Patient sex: M
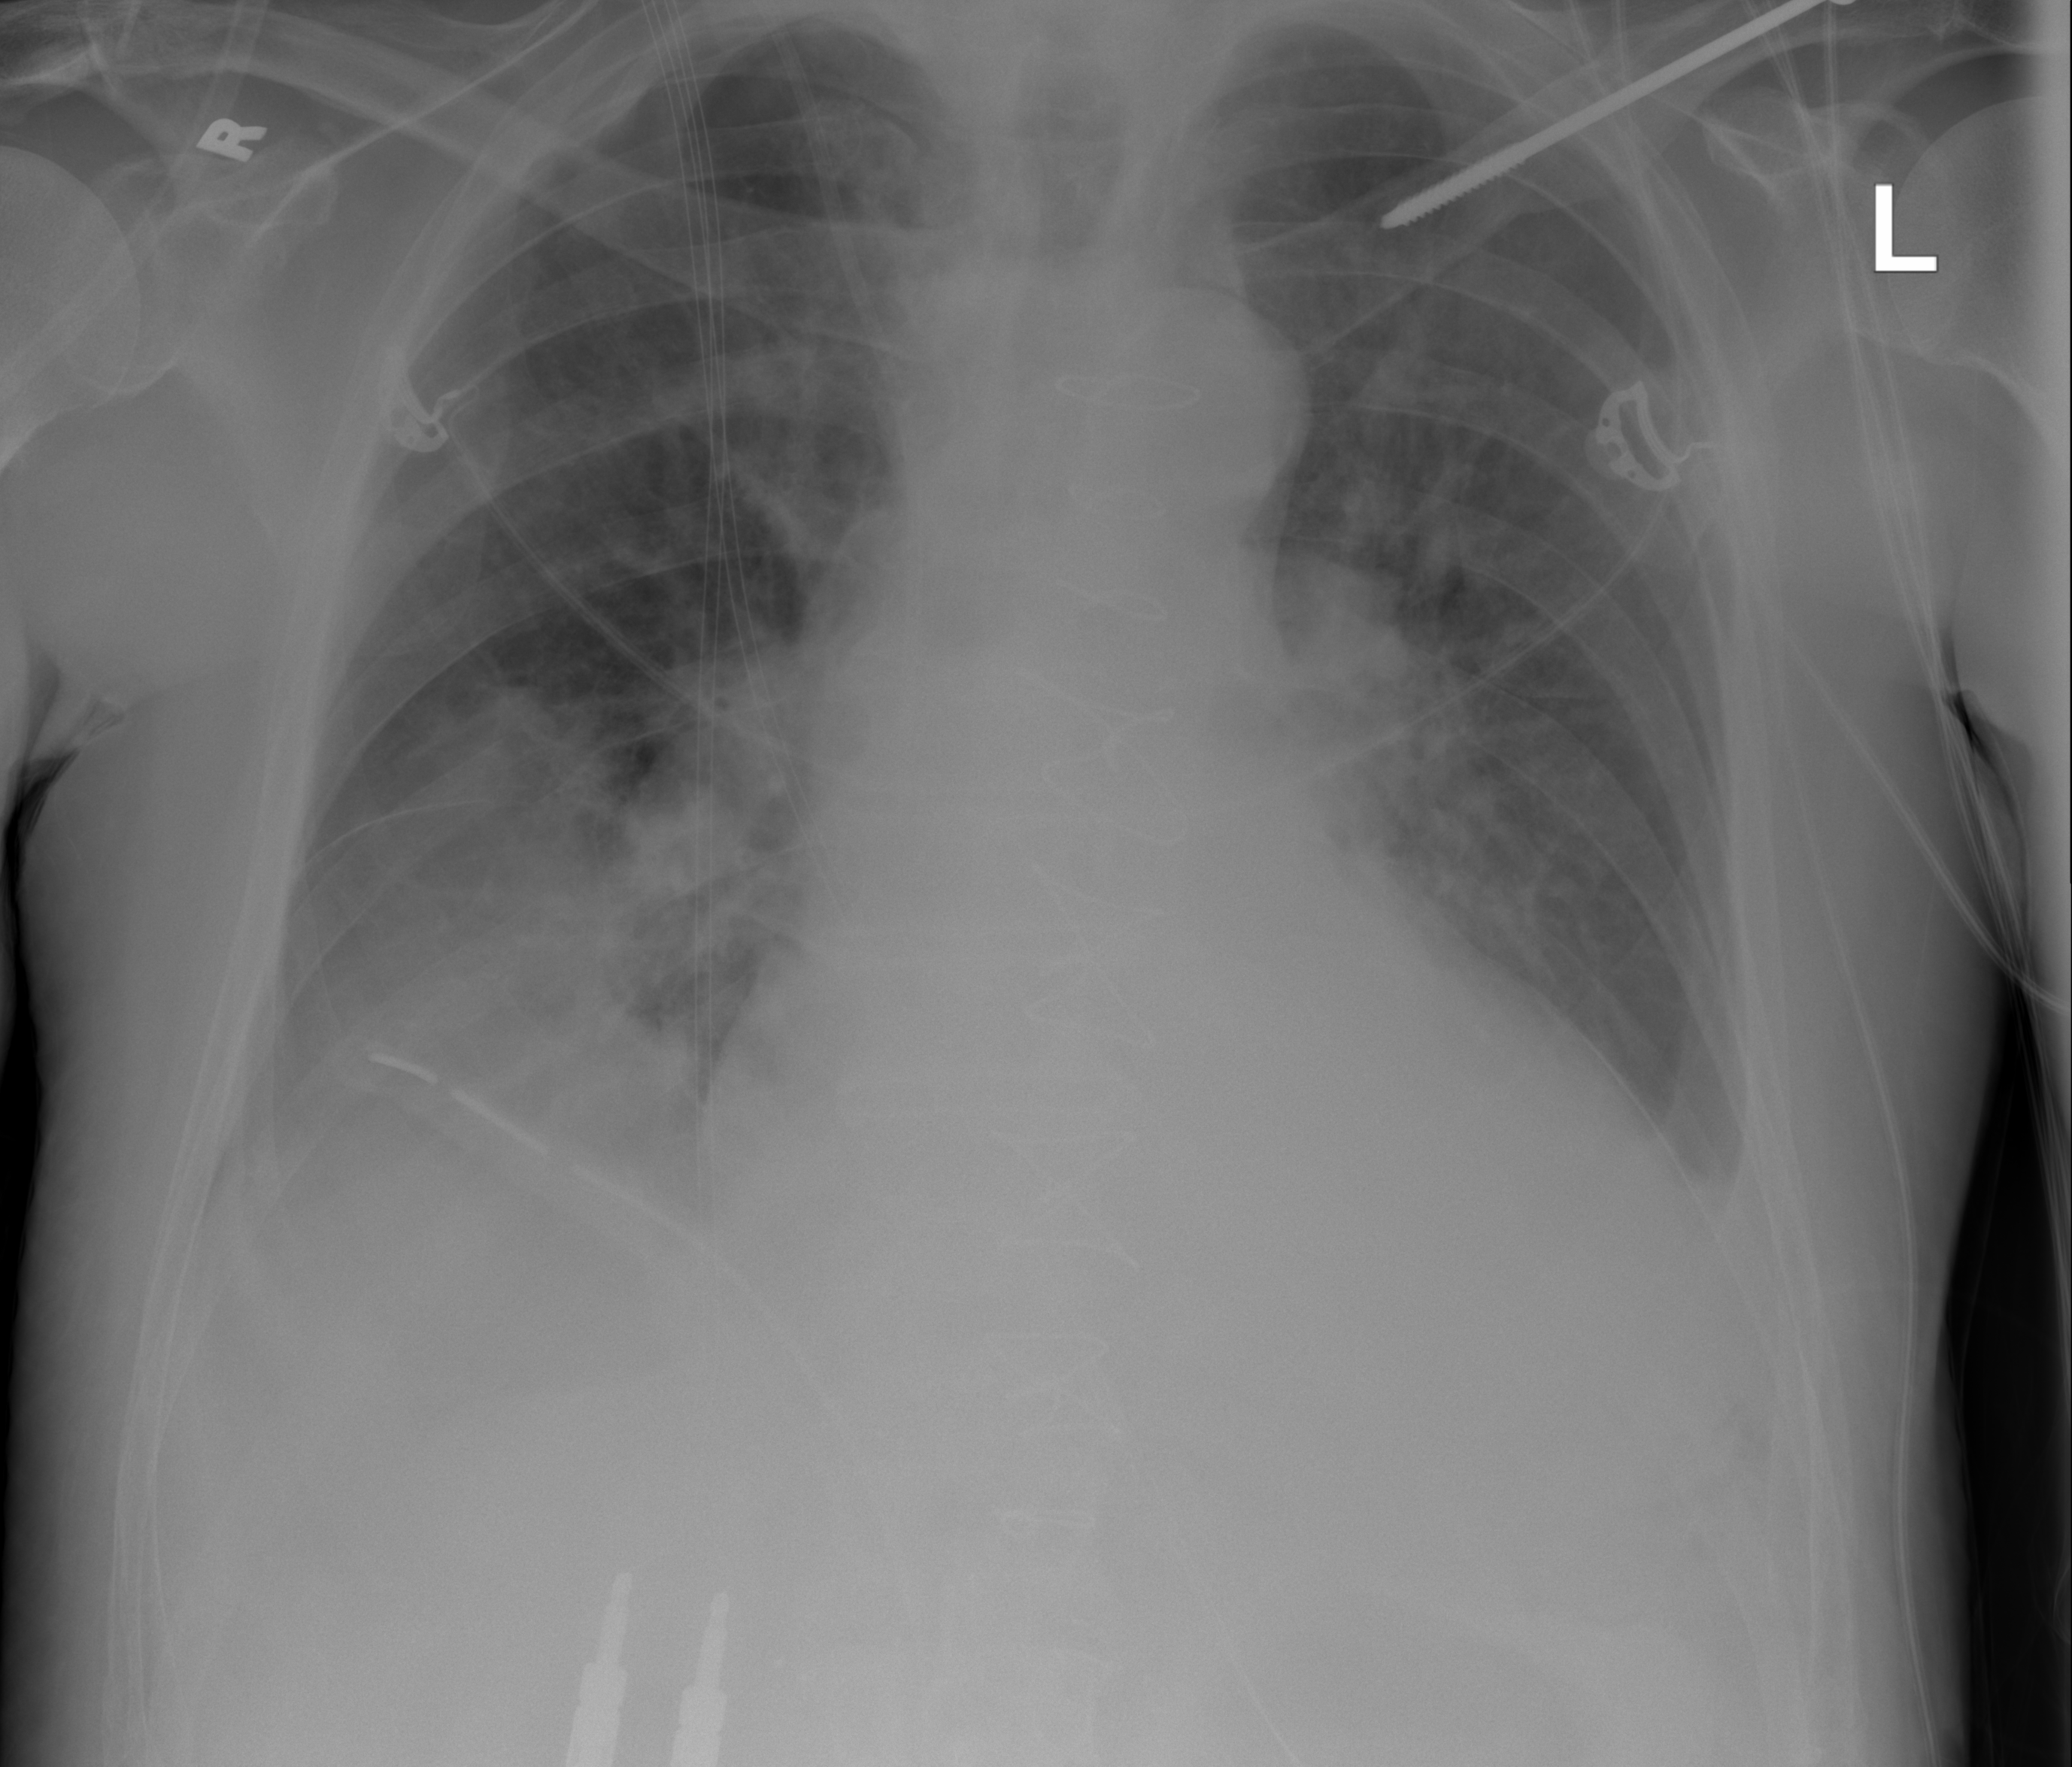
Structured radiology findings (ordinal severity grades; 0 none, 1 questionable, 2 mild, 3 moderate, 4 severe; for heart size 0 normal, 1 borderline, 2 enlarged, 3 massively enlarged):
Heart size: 2
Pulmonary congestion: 2
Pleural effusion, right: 3
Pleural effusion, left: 2
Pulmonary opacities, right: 2
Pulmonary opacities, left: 0
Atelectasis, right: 3
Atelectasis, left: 2